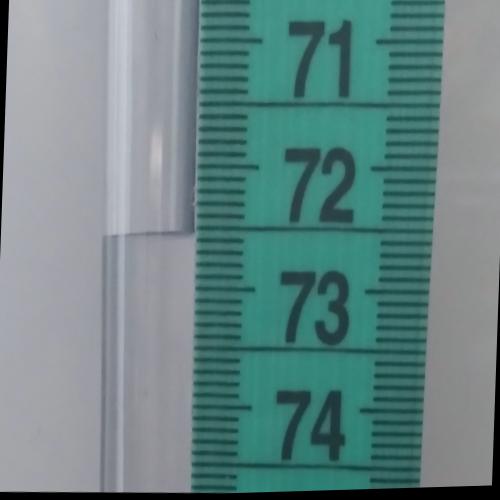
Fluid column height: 72.5 cm